Question: I'm trying to put the divs 'div.mes' and 'div.vazio' on same line. If I remove the margin from two divs ('QuadroPrincipal' and 'ul_mes') I get the result I want.
The problem is that I need divs 'mes' and 'vazio' on same line keeping the margins on elements 'quadroPrincipal' and 'ul_mes'.
Take a look: <URL>
I want to build this example:

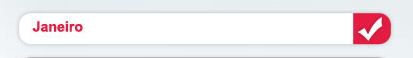
Answer: How about making '.mes''s width 100%? Also, you need to specify what behaviour you need; should '.vazio' be displayed partially? Should '.mes' give way and become less wide? Do you actually need percentages? Is the container a fixed width so the widths in the example/fiddle would always be some known value? (e.g. if container width = 1000 and '.foo' would be 75% it would always be 750px (exluding margins etc.)).